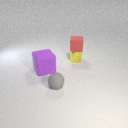
large purple rubber cube behind small gray rubber sphere